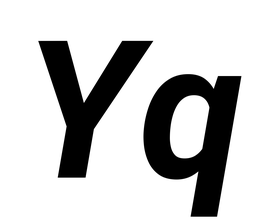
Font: Roboto-Italic_Bold_Italic